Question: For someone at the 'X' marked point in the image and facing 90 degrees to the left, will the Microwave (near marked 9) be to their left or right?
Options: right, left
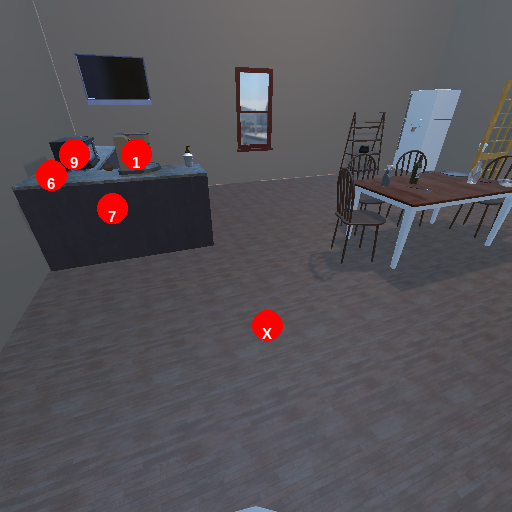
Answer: right